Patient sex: F
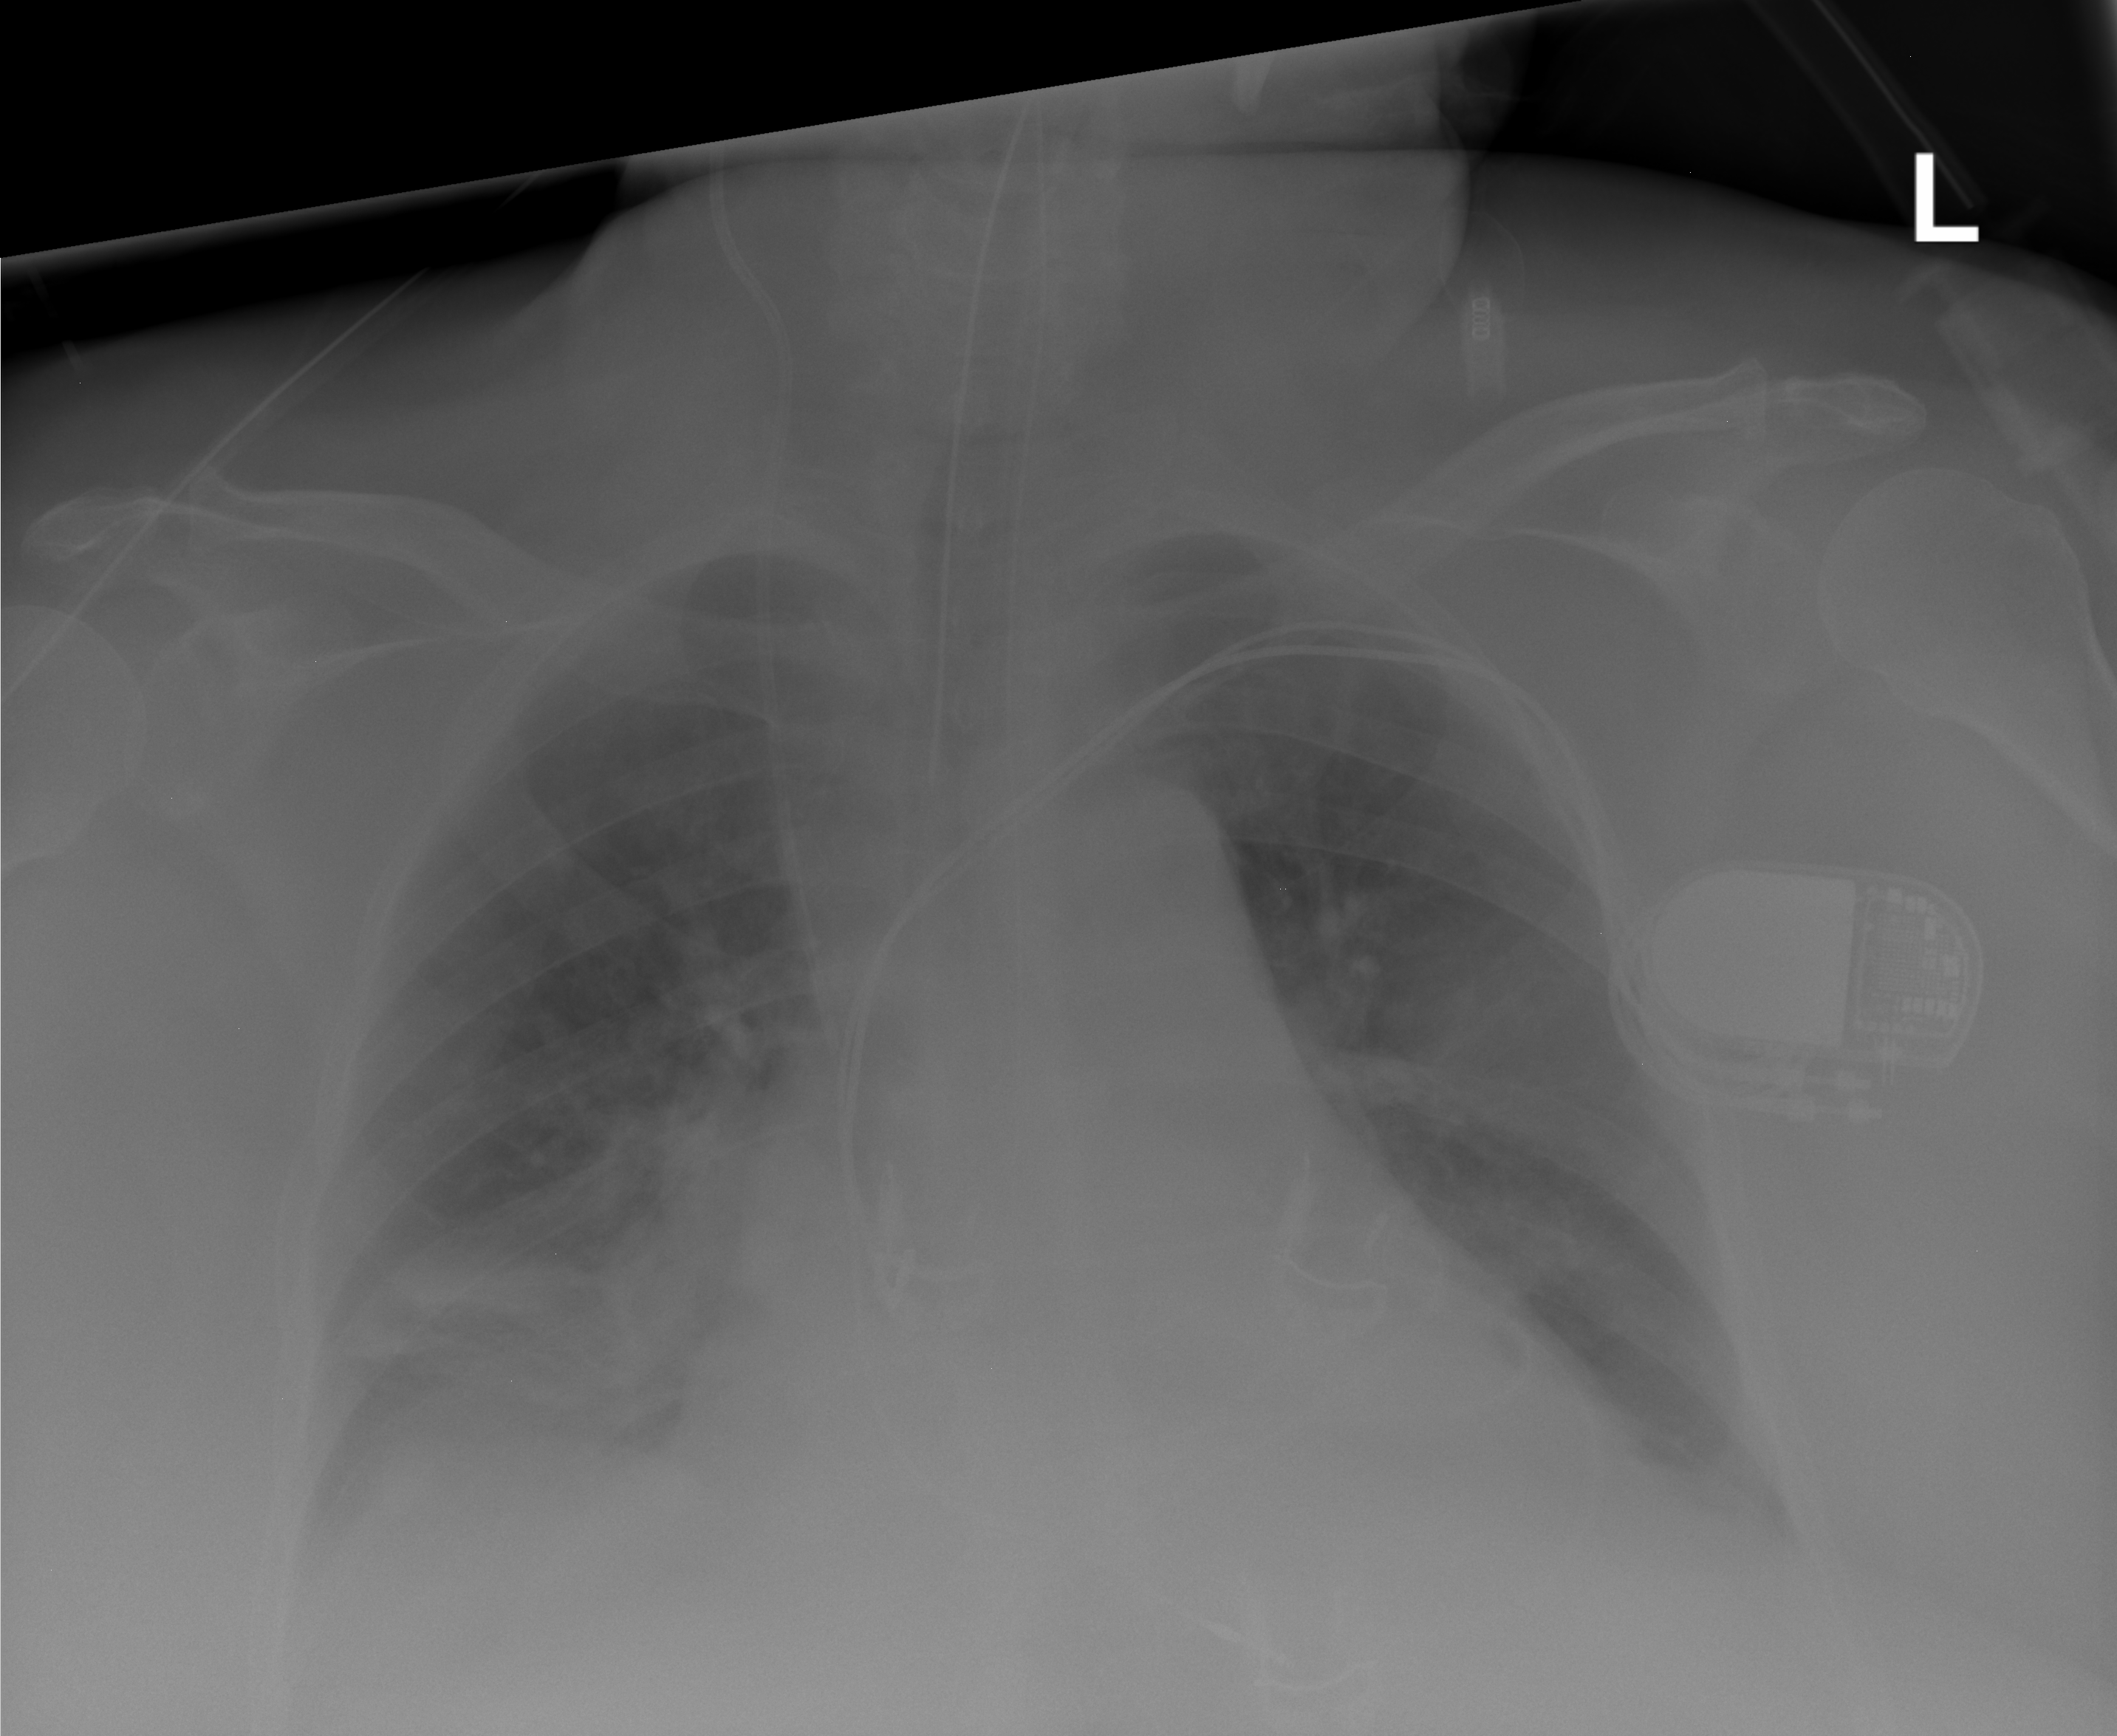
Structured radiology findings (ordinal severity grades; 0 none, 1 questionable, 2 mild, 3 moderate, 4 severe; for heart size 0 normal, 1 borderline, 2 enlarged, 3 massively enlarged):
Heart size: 0
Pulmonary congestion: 1
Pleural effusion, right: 0
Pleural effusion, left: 1
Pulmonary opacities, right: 2
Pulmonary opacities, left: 0
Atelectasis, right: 2
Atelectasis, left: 1